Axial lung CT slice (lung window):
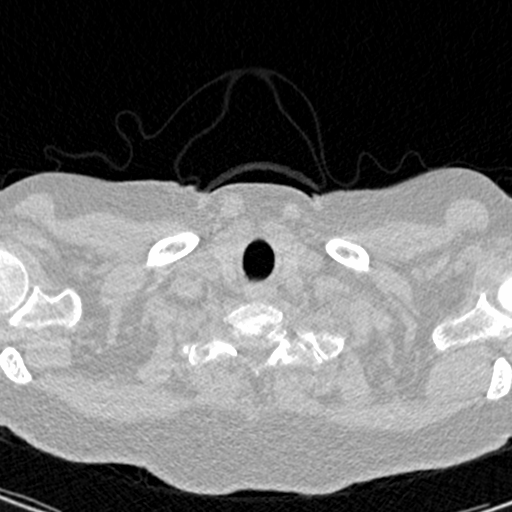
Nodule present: no